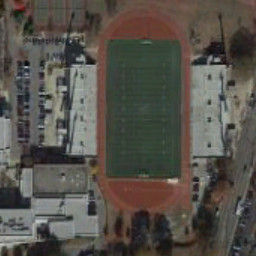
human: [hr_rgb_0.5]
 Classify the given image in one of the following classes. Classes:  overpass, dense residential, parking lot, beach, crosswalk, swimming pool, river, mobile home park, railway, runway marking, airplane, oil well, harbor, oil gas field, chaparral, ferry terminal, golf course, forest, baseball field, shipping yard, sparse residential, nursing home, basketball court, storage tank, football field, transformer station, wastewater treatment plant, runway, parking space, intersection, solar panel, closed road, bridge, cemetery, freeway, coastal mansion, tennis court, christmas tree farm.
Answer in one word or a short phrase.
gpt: football field